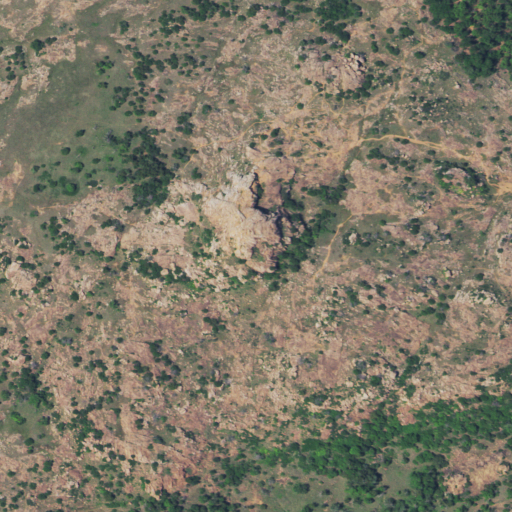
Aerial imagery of mountain in Oklahoma named Little Baldy containing grassland, deciduous forest, and shrub